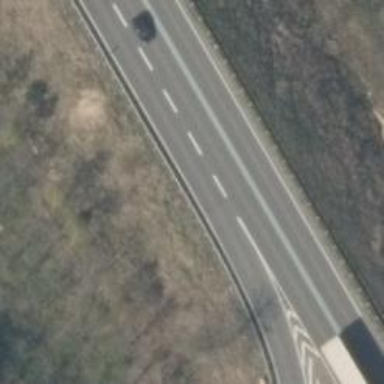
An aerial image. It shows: Trunk highway.